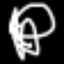
Label: squiggle